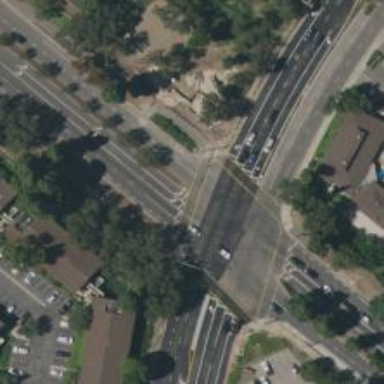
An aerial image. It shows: Marked road crossing.